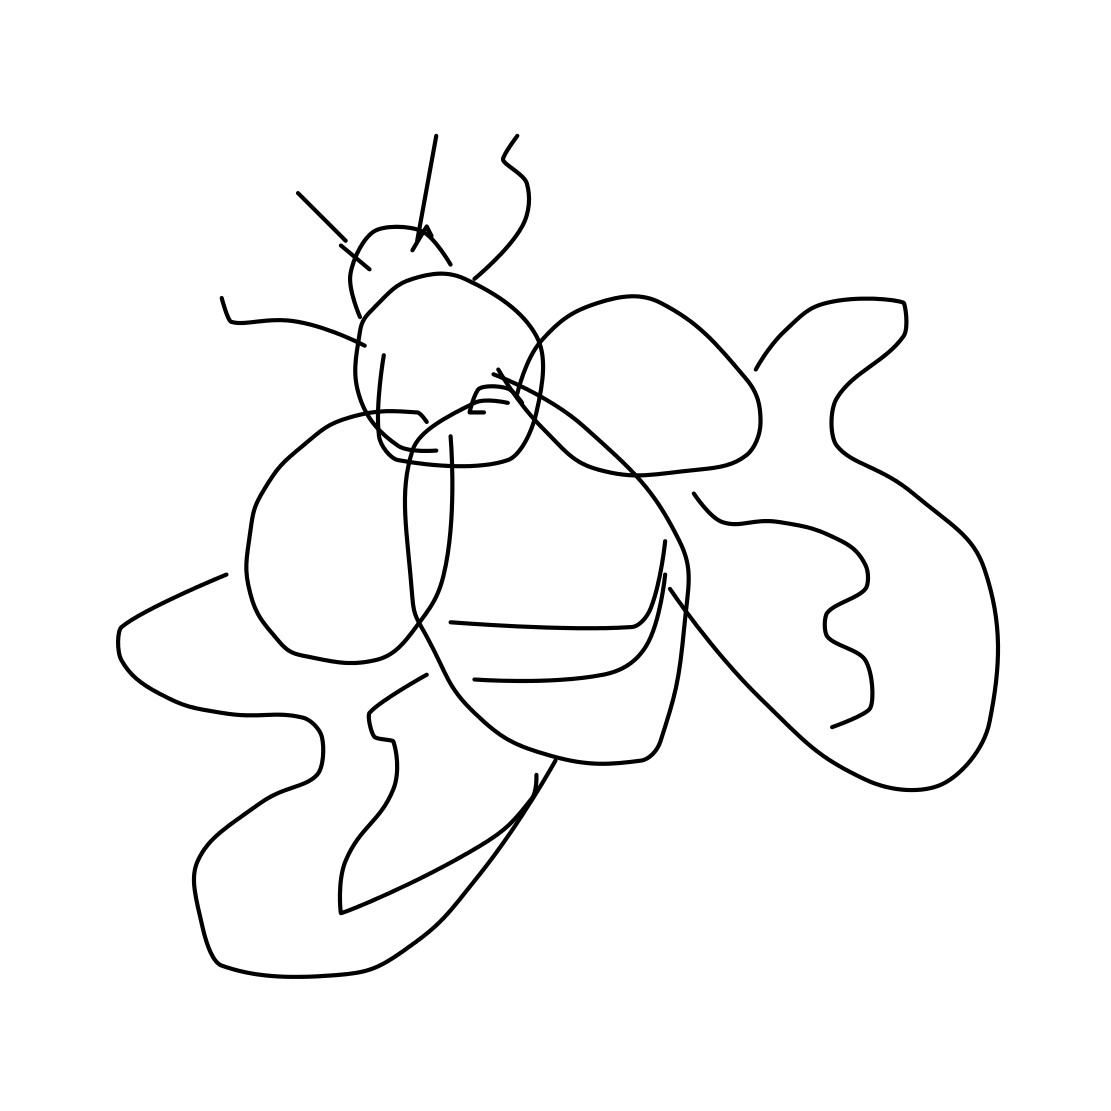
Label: bee